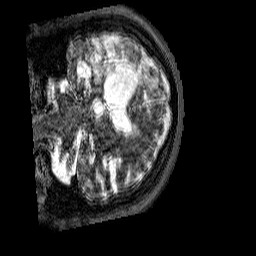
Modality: T2w
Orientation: coronal
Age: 65
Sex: female
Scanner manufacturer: siemens
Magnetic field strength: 3 T
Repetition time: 3.2 s
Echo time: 0.567 s